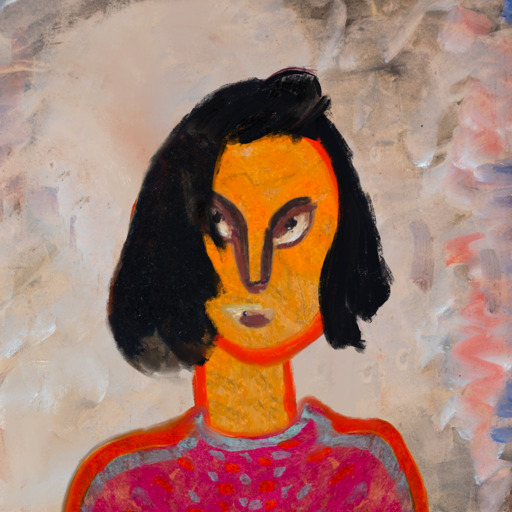
Background: Roy_Bahadur, Head And Neck Front: Sisters, Face Front: After_Raid, Bust: Sisters, Hair Front: Mosgoul, Head Accessory: Blank, Second Necklace: Blank, Necklace: Blank, Baby: Blank